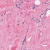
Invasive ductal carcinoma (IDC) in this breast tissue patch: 0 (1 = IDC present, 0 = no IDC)